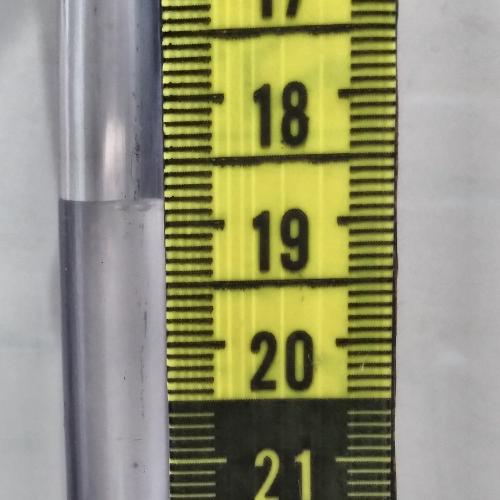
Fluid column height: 18.8 cm